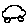
Label: car